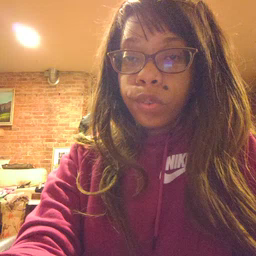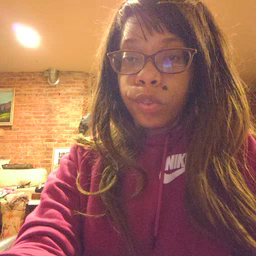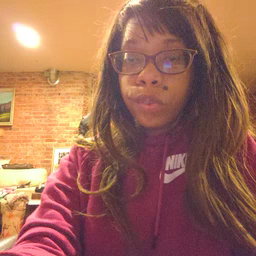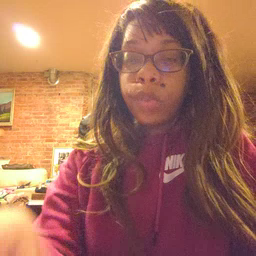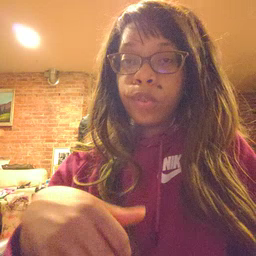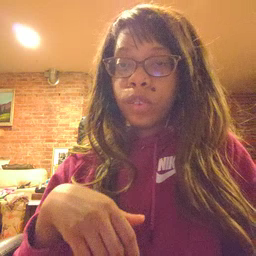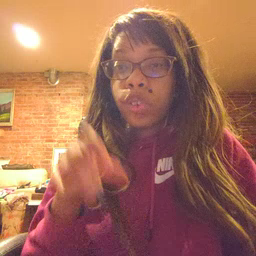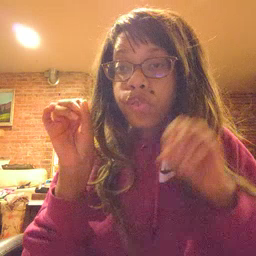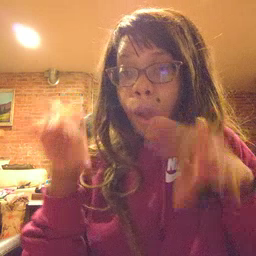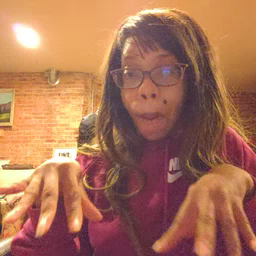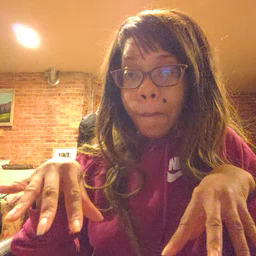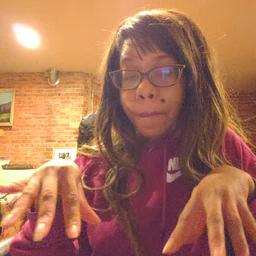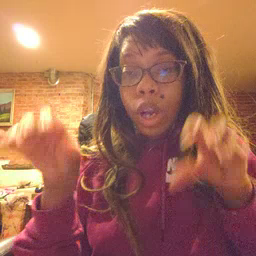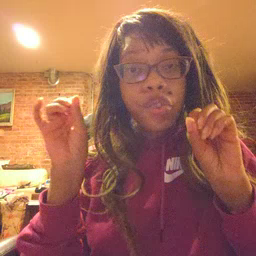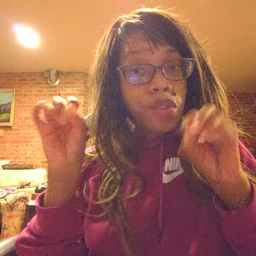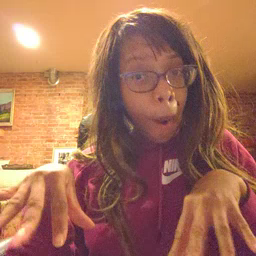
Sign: drop